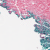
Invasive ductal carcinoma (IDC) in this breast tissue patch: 0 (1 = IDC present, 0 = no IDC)